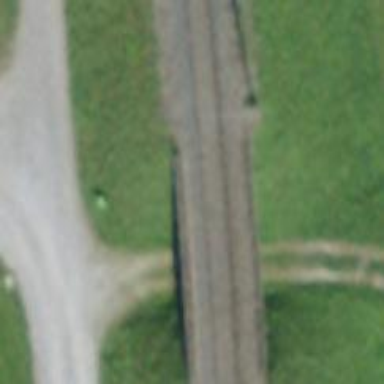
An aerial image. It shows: Single-track railway bridge with electrified contact line.